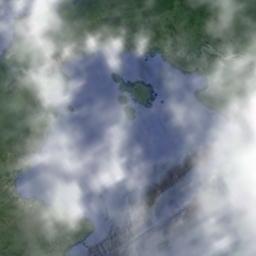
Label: cloud